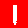
Digit: 1